Field crop: maize
Growth stage: 2
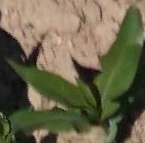
Species: maize